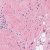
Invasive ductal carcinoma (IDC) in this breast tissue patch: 1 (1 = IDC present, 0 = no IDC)